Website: lowes
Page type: order-returns
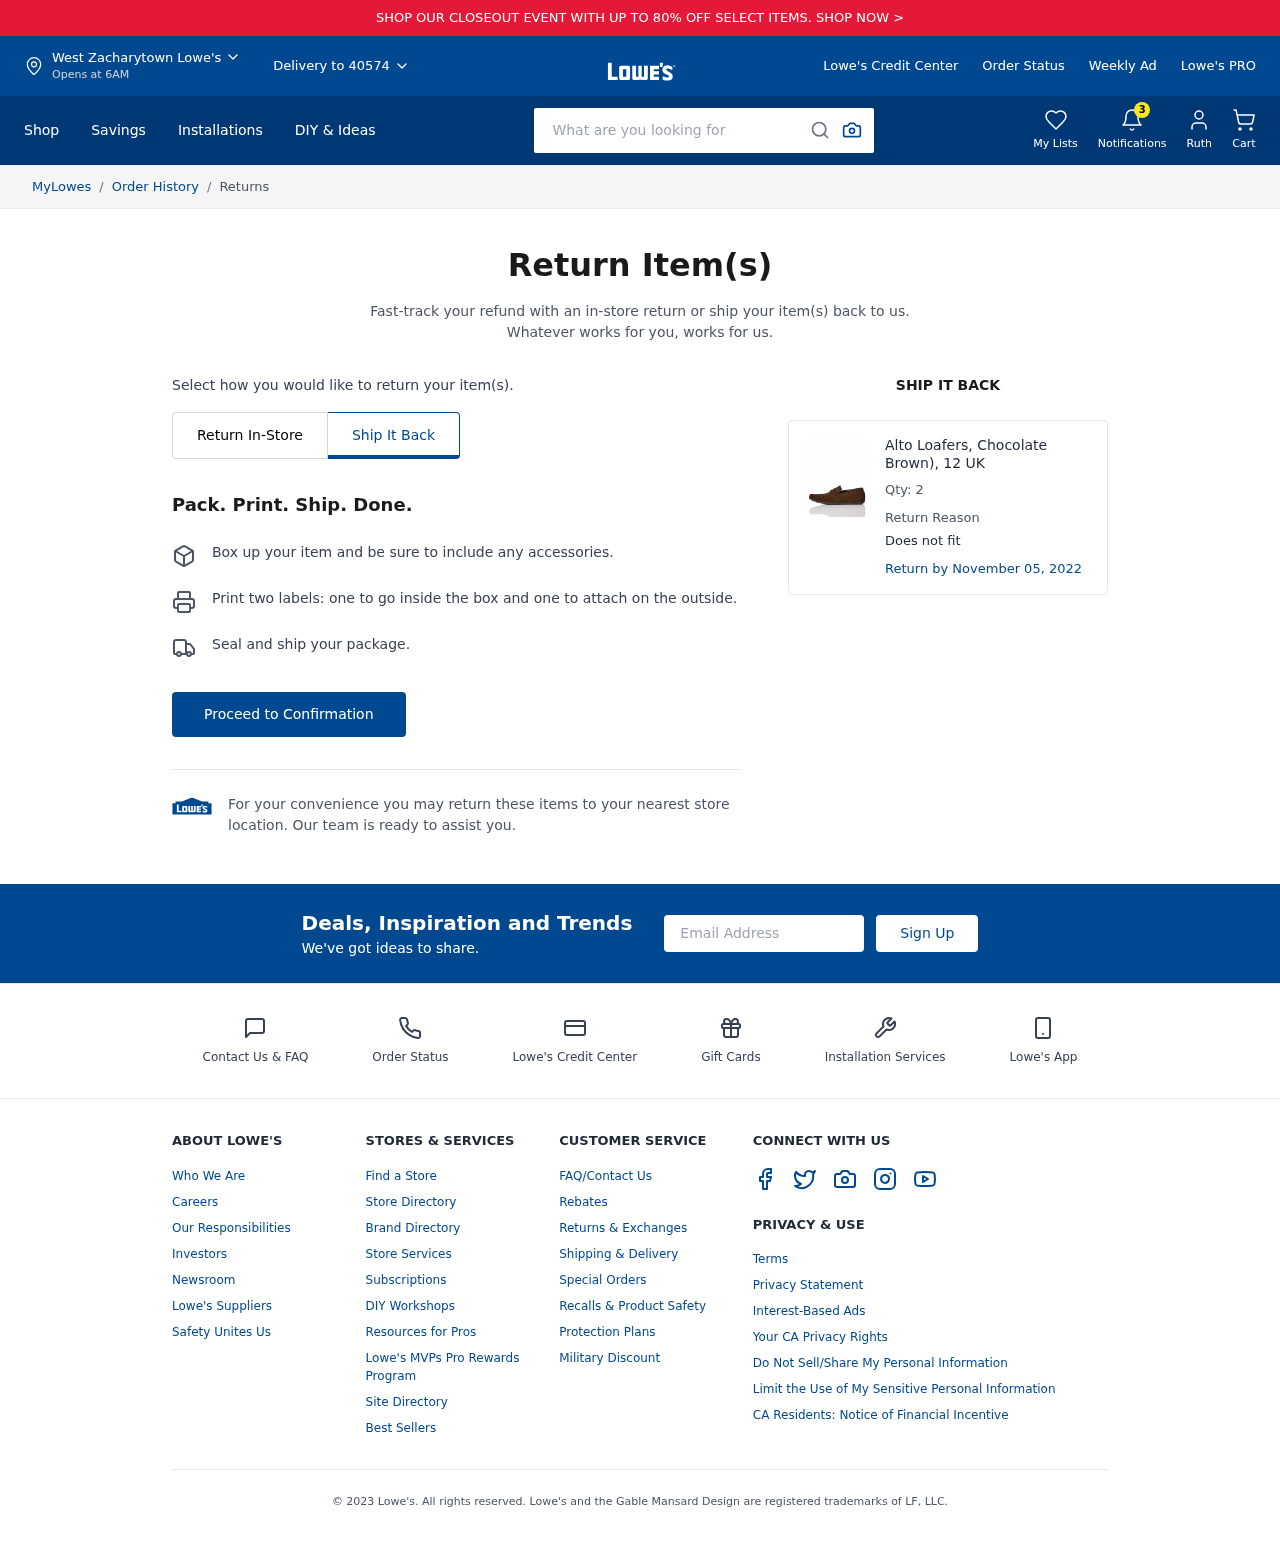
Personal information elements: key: PII_CITY
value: West Zacharytown
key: PII_EMAIL
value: ruthmcclure@hotmail.com
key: PII_FIRSTNAME
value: Ruth
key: PII_POSTCODE
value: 40574
Product elements: key: PRODUCT1_NAME
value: Alto Loafers, Chocolate Brown), 12 UK
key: PRODUCT1_QUANTITY
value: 2
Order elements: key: ORDER_RETURN_BY_DATE
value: November 05, 2022
Search elements: key: HEADER_SEARCH
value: What are you looking for
Other elements: key: NOTIFICATION_COUNT
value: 3